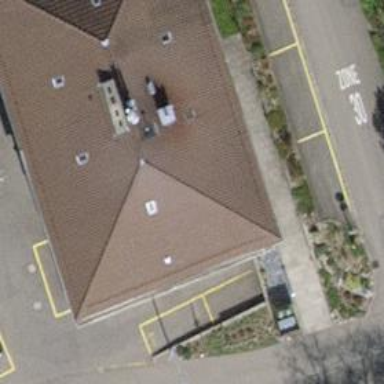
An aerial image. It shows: Building with tiled roof.